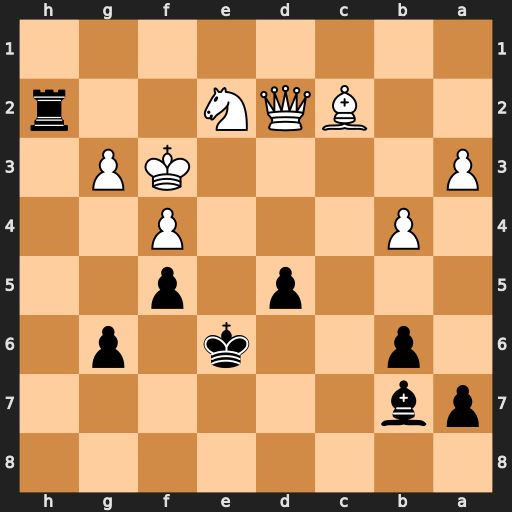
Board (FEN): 8/pb6/1p2k1p1/3p1p2/1P3P2/P4KP1/2BQN2r/8
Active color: b
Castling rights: -
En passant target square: -
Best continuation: d4+ Be4 Bxe4#